Question: For exactly the same image
Opencv Code:
'''
img = imread("testImg.png",0);
threshold(img, img_bw, 0, 255, CV_THRESH_BINARY | CV_THRESH_OTSU);
Mat tmp;
img_bwR.copyTo(tmp);
findContours(tmp, contours, hierarchy, CV_RETR_EXTERNAL, CV_CHAIN_APPROX_NONE);
// Get the moment
vector<Moments> mu(contours.size() );
for( int i = 0; i < contours.size(); i++ )
{ mu[i] = moments( contours[i], false );
}
// Display area (m00)
for( int i = 0; i < contours.size(); i++ )
{
cout<<mu[i].m00 <<endl;
// I also tried the code
//cout<<contourArea(contours.at(i))<<endl;
// But the result is the same
}
'''
Matlab code:
'''
Img = imread('testImg.png');
lvl = graythresh(Img);
bw = im2bw(Img,lvl);
stats = regionprops(bw,'Area');
for k = 1:length(stats)
Area = stats(k).Area; %m00
end
'''
Any one has any thought on it? How to unify them? I think they use different methods to find contours.
I uploaded the test image at the link below so that someone who is interested in this can reproduce the procedure

It is a 100 by 100 small 8 bit grayscale image with only 0 and 255 pixel intensity. For simplicity, it only has one blob on it.
For OpenCV, the area of contour (image moment m00) is 609.5 (Very odd value)
For Matlab, the area of contour (image moment m00) is 763.
Thanks
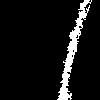
Answer: Exist many different definitions of how contours should be extracted from binary image. For example it can be polygon that is the perimeter of white object in a binary image. If this definition was used by OpenCV, then areas of contours would be the same as areas of connected components found by Matlab. But this is not the case. Contour found by findContour() function is the polygon that connects centers of neighbor "edge pixels". Edge pixel is a white pixel that has black neighbor in N4 neighborhood.
Example: suppose you have an image whose size is 100x100 pixels. Every pixel above the diagonal is black. Every pixel below or on the diagonal is white (black triangle and white triangle). Exact separation polygon will have almost 200 vertexes at distance of 1 pixel: (0,0), (1,0), (1,1), (2,1), (2,2),.... (100,99), (100,100), (0,100). As you can see this definition is not very good from practical point of view. Polygon returned by OpenCV will have exactly 3 vertexes needed to define the triangle: (0,0), (99,99), (0,99). Its area is (99 x 99 / 2) pixels. It is not equal to number of white pixels. It is not even an integer. But this polygon is more practical than previous one.
Those are not the only possible definitions for polygon extraction. Many other definitions exist. Some of them (in my opinion) may be better than the one used by OpenCV. But this is the one that was implemented and used by a lot of people.
Currently there no effective workaround for your problem. If you want to get exactly same numbers from MATLAB and OpenCV you will have to draw the contours found by foundContours on some black image, and use function moments() on image. I know that upcoming OpenCV 3 have function that finds connected components but I didn't tried it myself.